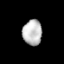
Tissue: lung
Cell type: Epithelial cells
Senescence score: 0.2416
Nuclear area (px): 480
Mean DAPI intensity: 189.3125